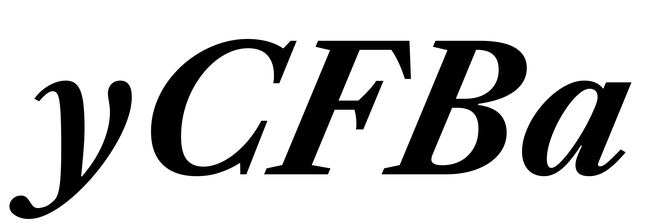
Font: LibreCaslonText-Italic_Bold_Italic